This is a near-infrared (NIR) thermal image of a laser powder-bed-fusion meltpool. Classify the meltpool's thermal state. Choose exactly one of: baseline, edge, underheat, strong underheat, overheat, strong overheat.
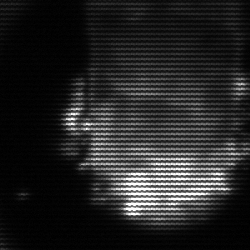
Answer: baseline